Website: macys
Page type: customer-info-address
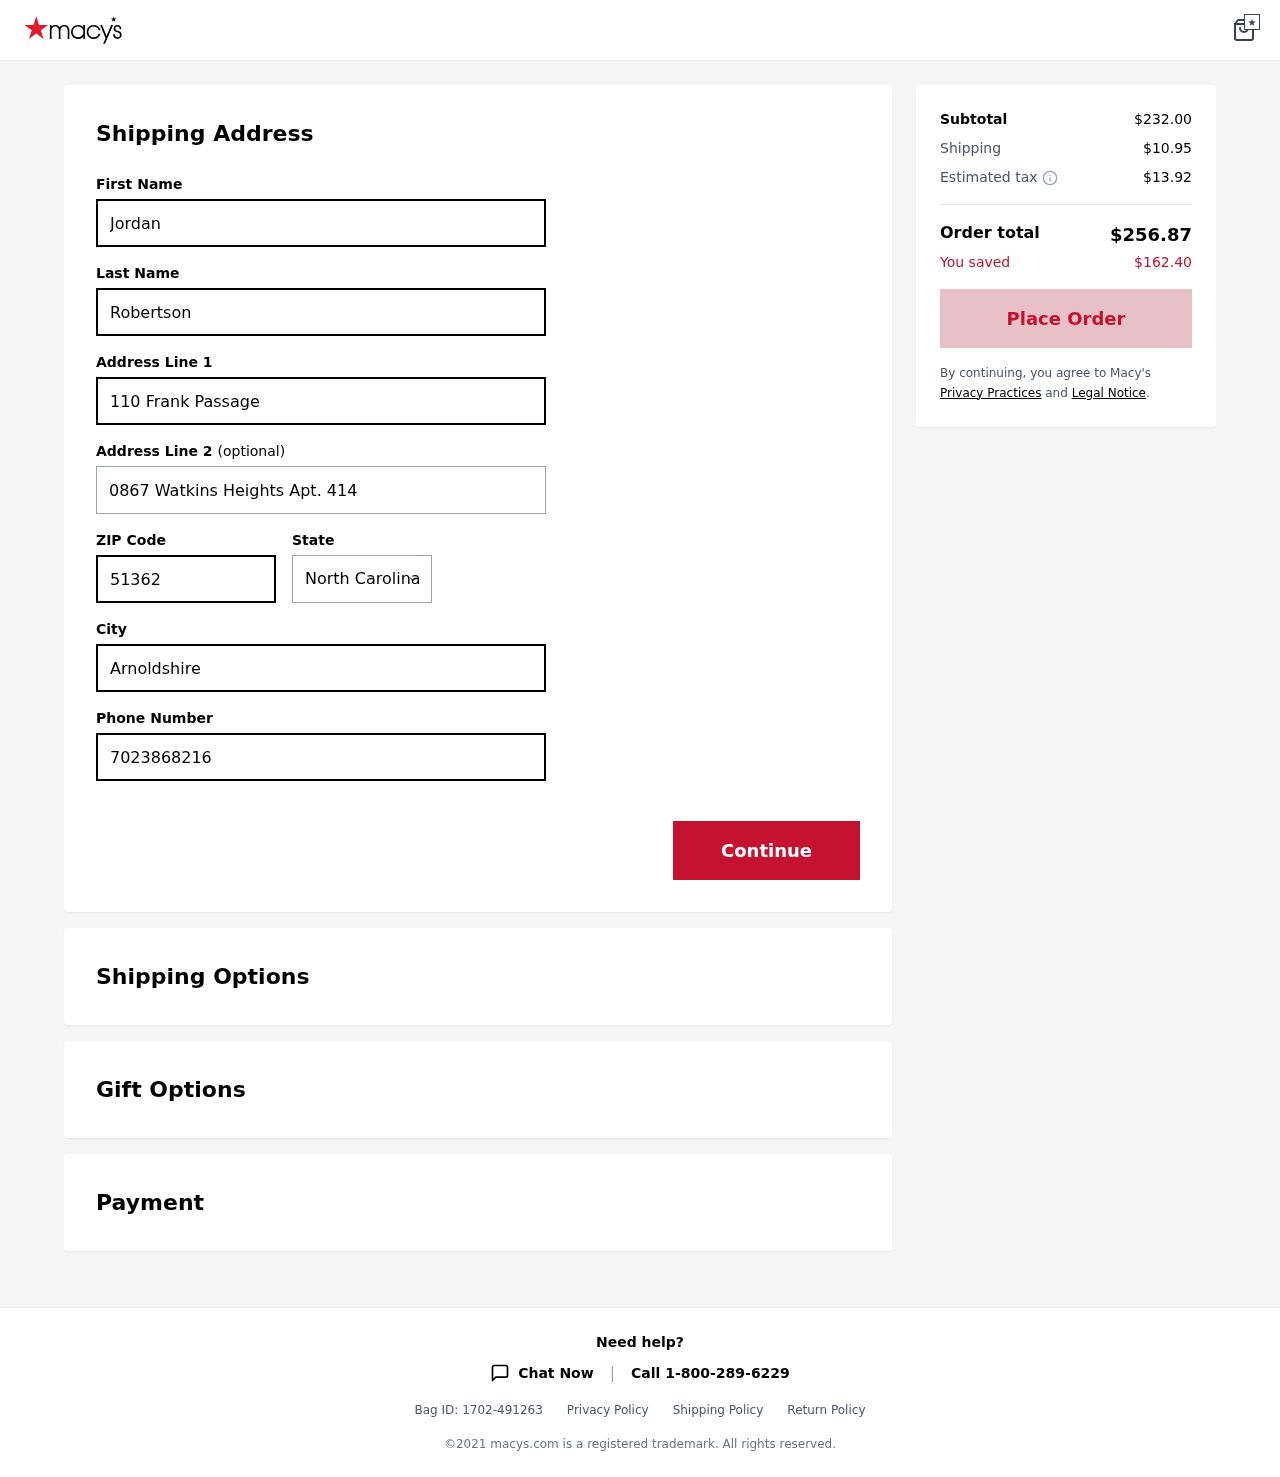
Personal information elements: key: PII_CITY
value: Arnoldshire
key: PII_FIRSTNAME
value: Jordan
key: PII_LASTNAME
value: Robertson
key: PII_PHONE
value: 7023868216
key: PII_POSTCODE
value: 51362
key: PII_STATE
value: North Carolina
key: PII_STREET
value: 110 Frank Passage
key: PII_STREET2
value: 0867 Watkins Heights Apt. 414
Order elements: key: ORDER_SUBTOTAL
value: $232.00
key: ORDER_SHIPPING_COST
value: $10.95
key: ORDER_TAX
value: $13.92
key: ORDER_TOTAL
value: $256.87
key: ORDER_SAVINGS
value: $162.40